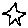
Label: star